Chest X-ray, AP view. Patient: 49 years old, sex F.
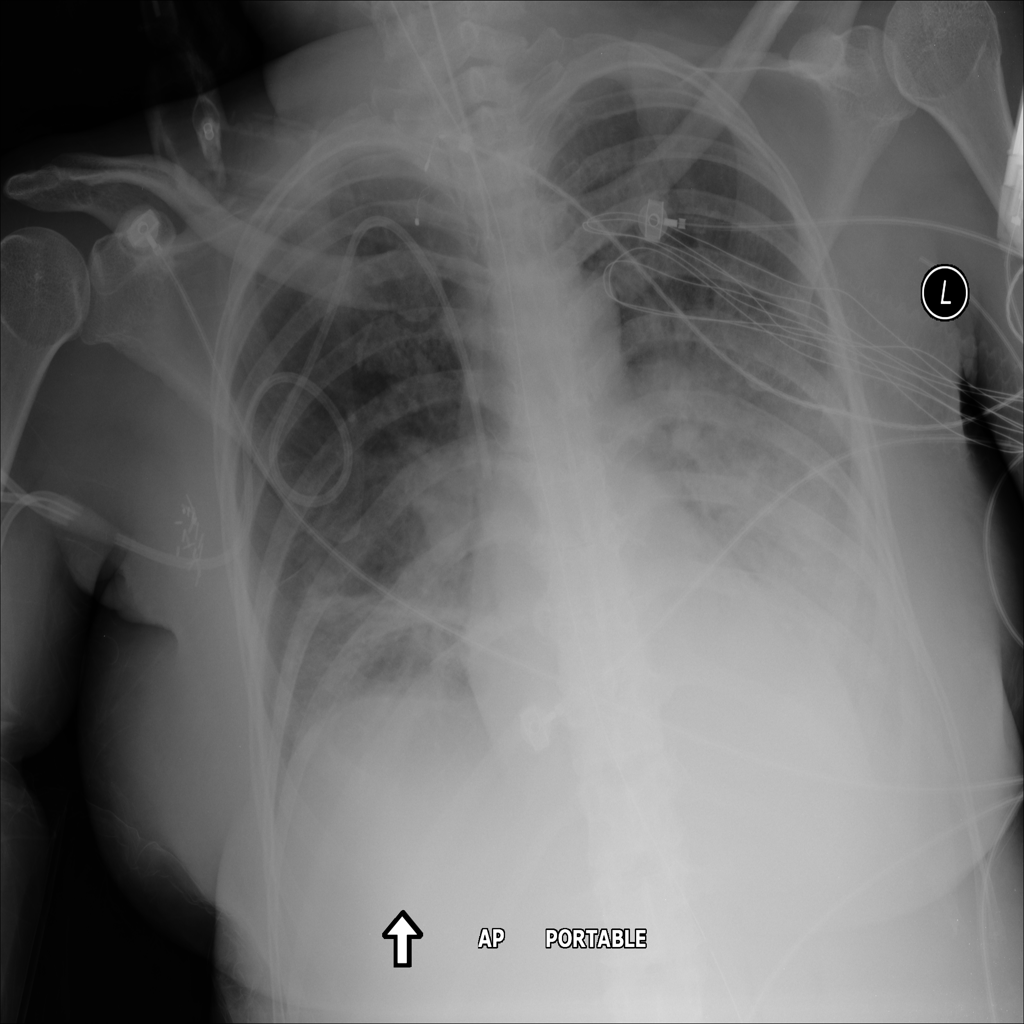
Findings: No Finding